This plot shows a bearing's acceleration signal over time (raw waveform). Based on the visible evidence, which condition applies: normal, inner_race, outer_race, ball?
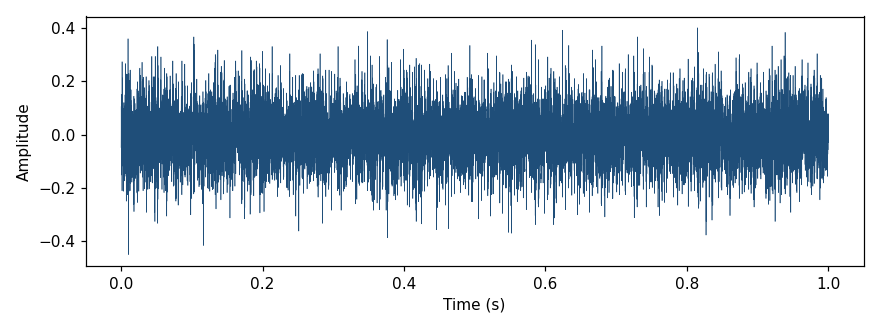
Answer: outer_race